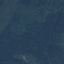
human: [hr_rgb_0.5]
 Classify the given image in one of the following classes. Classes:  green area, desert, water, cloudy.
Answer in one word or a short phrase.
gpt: green area